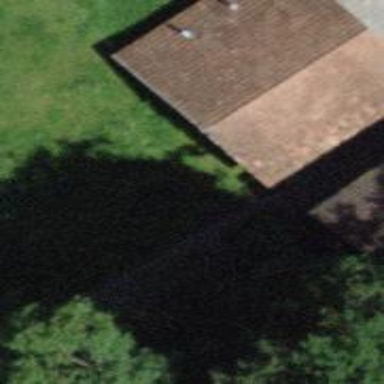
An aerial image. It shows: Shed building.